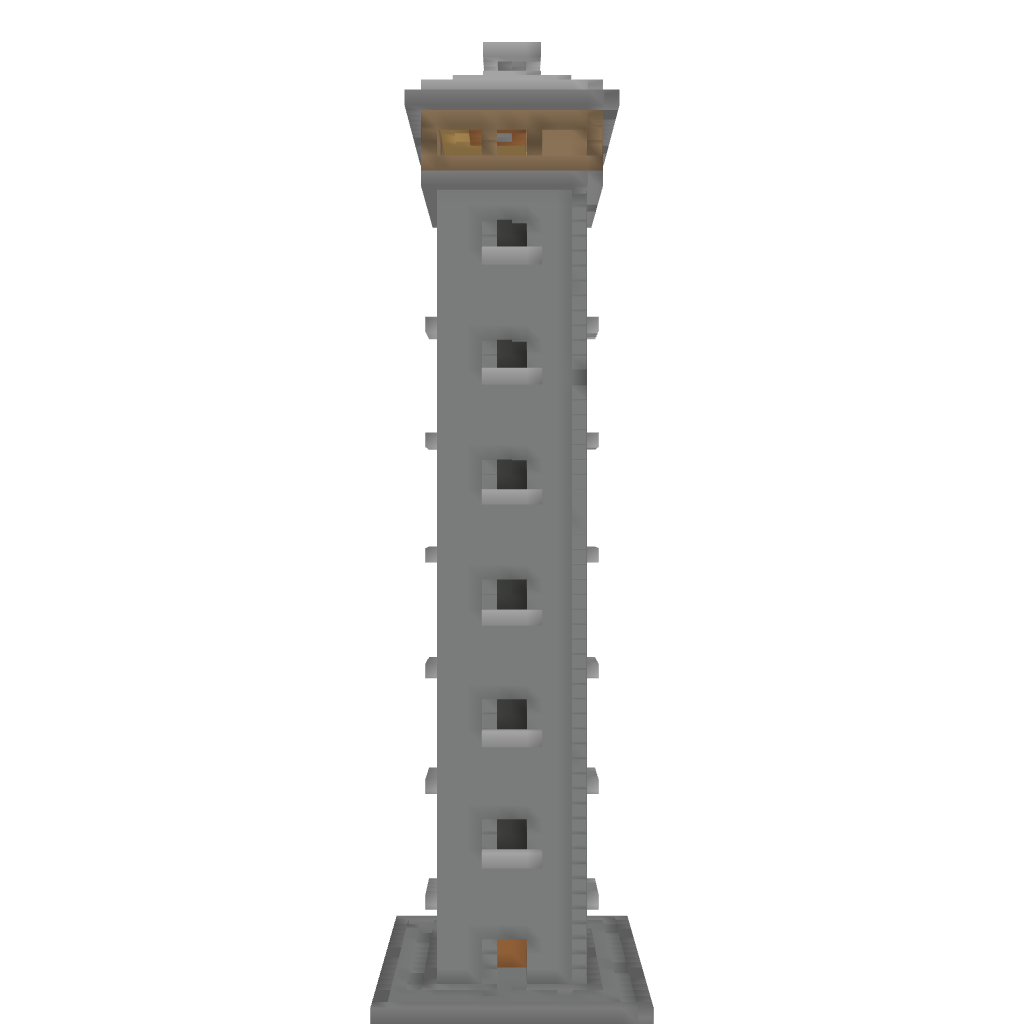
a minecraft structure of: Tower